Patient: sex M, age 75
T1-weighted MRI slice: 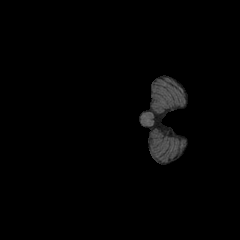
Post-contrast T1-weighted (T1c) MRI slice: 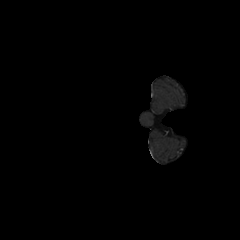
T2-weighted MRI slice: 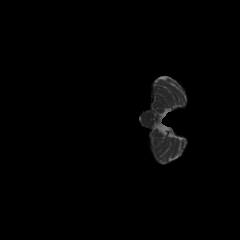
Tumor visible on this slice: no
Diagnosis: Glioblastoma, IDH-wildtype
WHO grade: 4